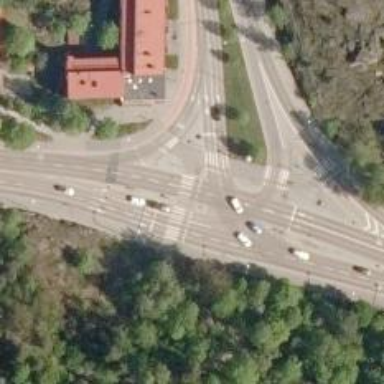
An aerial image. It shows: Asphalt cycleway with crossing.